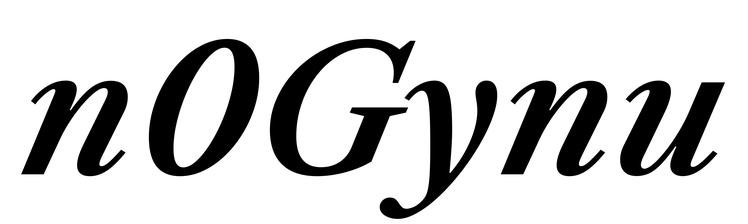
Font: LibreCaslonText-Italic_SemiBold_Italic